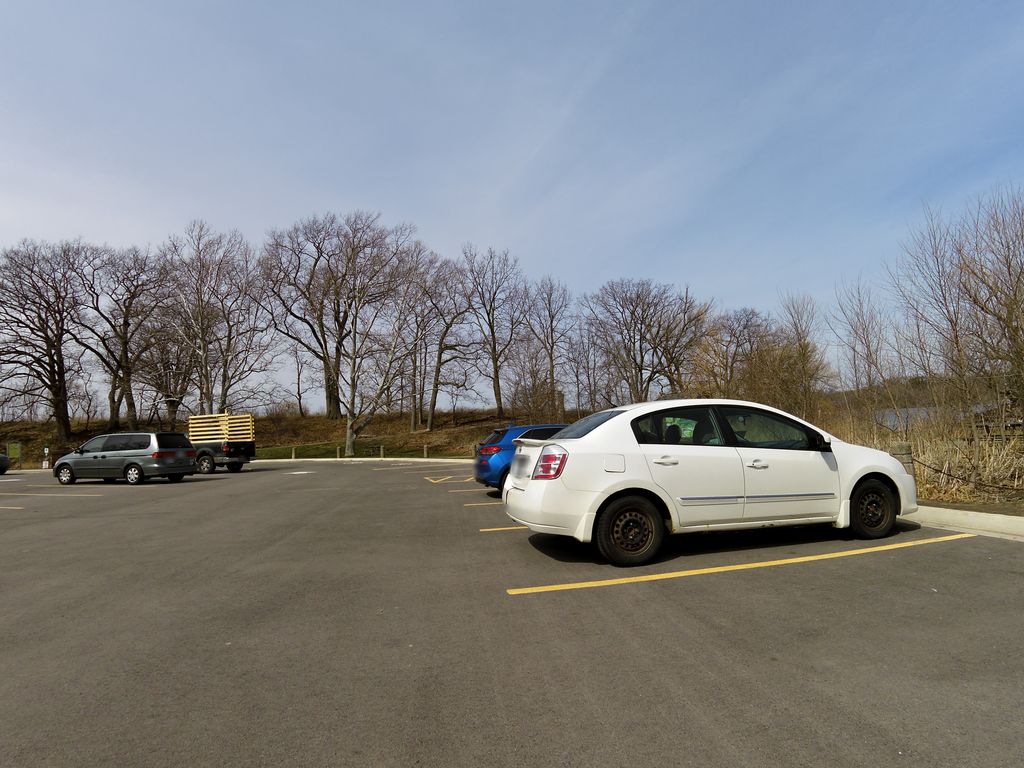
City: hamilton